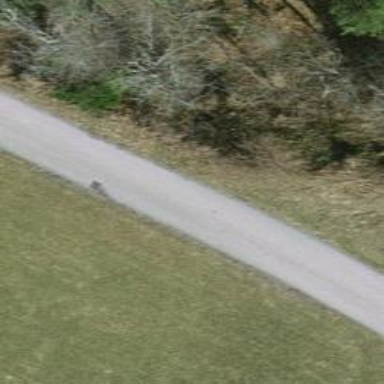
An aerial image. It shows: Unclassified road with gravel surface of grade 2 quality.